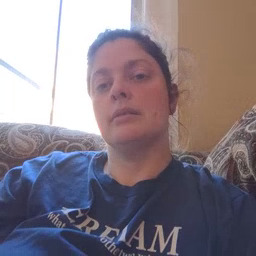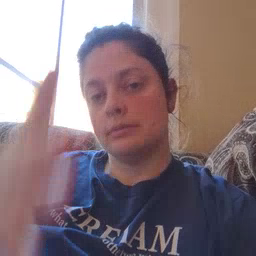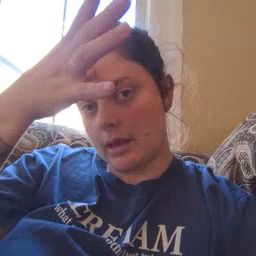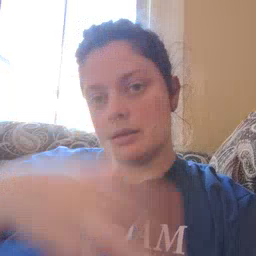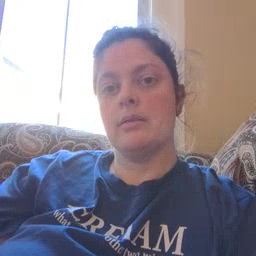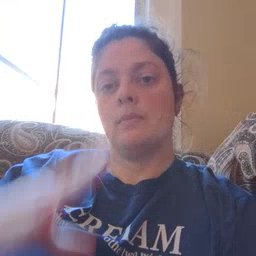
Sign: dad